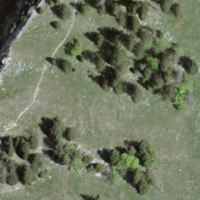
EUNIS habitat code: 23
Species observed at this site:
Campanula glomerata
Sedum acre